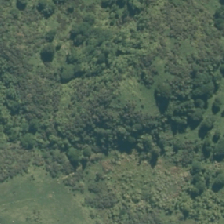
Land cover: grose_broom